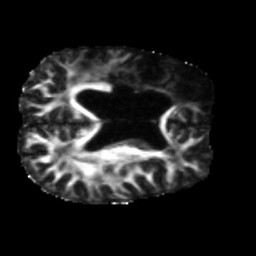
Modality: FA
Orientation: axial
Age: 56
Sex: male
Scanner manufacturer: siemens
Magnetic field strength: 3 T
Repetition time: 5.47 s
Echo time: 0.0854 s